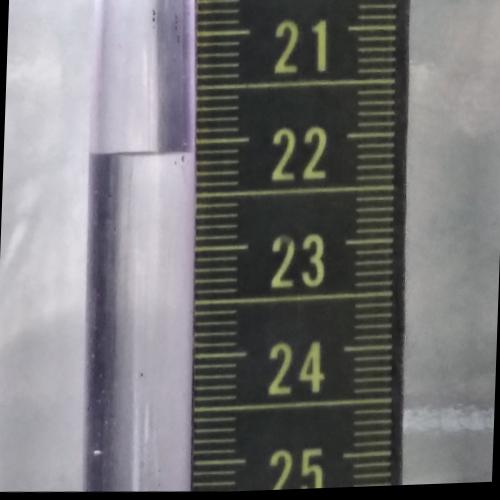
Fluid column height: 22.1 cm